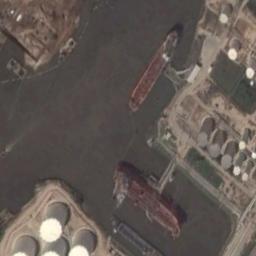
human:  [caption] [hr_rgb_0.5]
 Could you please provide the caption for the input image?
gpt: The two orange ships are docked at the oil terminal .

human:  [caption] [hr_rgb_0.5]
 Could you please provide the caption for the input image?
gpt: Two orange-red tankers docked at the dock with many storage tanks .

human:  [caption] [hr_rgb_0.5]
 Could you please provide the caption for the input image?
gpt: There are many buildings beside the ships .

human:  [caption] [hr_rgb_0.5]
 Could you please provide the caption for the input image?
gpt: There are two ships in the black water on the shore .

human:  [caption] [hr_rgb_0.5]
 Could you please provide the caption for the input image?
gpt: There are two brown ships with many buildings .